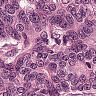
Metastatic tissue present: yes